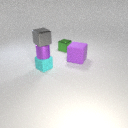
small gray metal cube above small cyan rubber cube